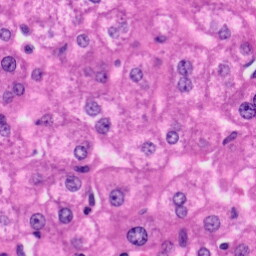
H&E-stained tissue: Liver